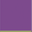
Piece: xx